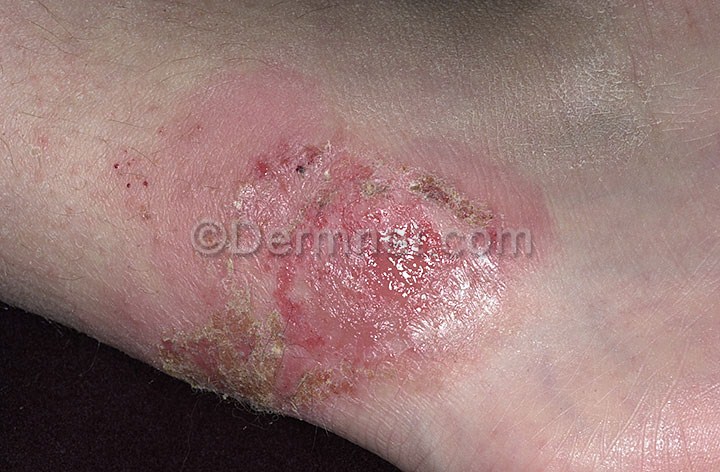
Disease: Cellulitis Impetigo and other Bacterial Infections